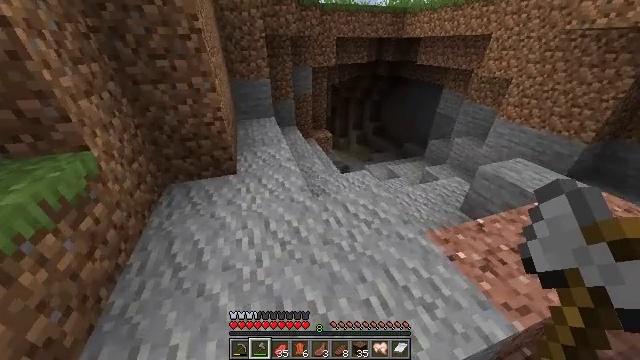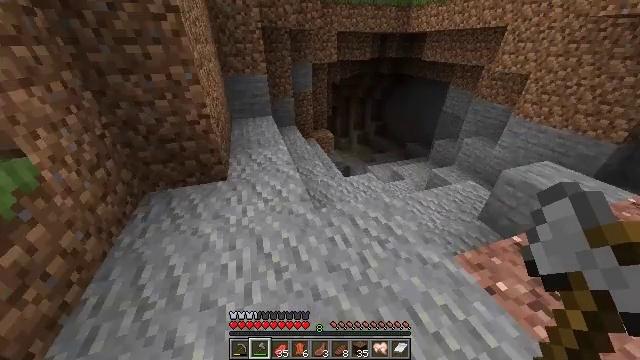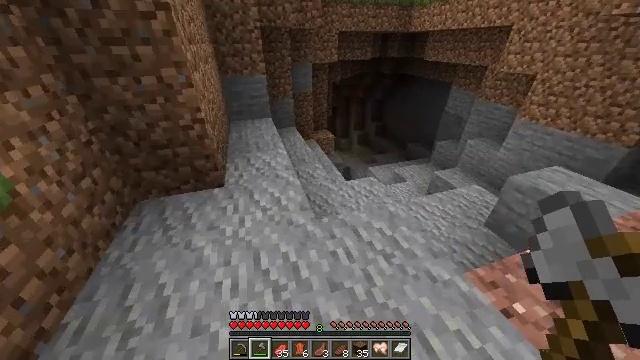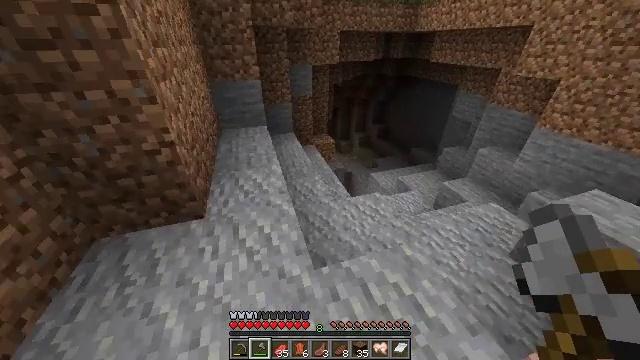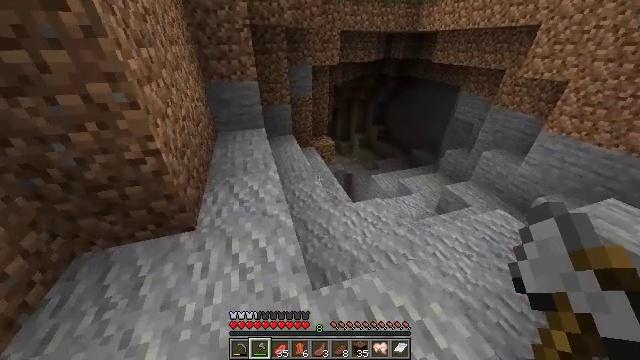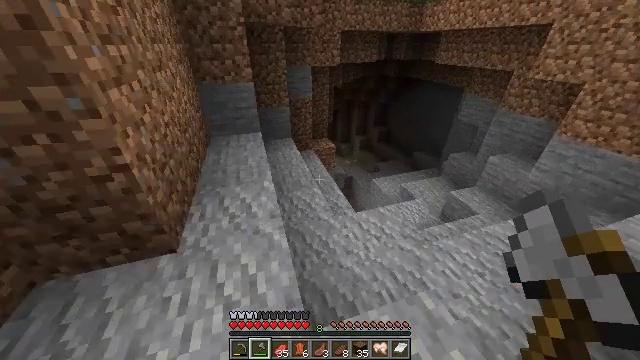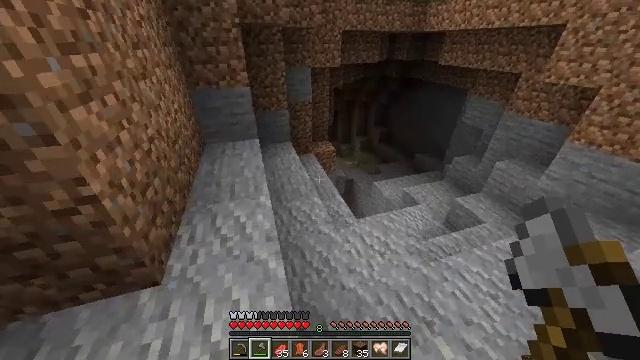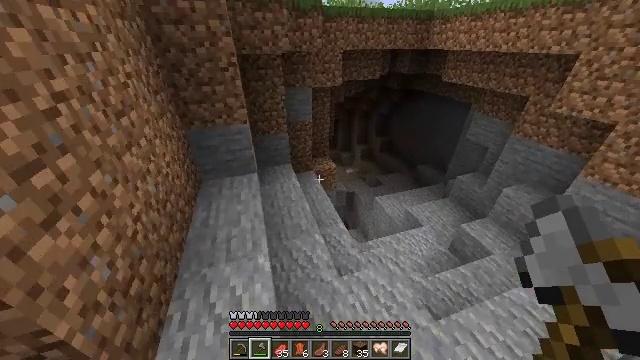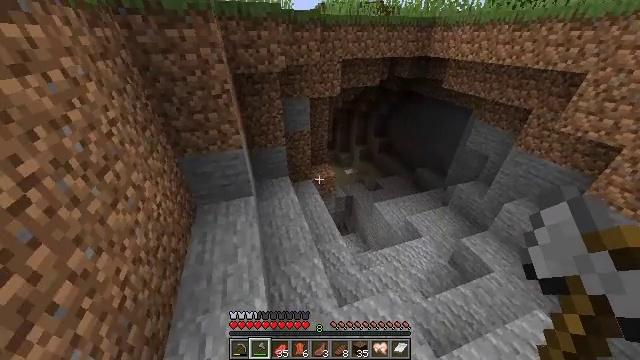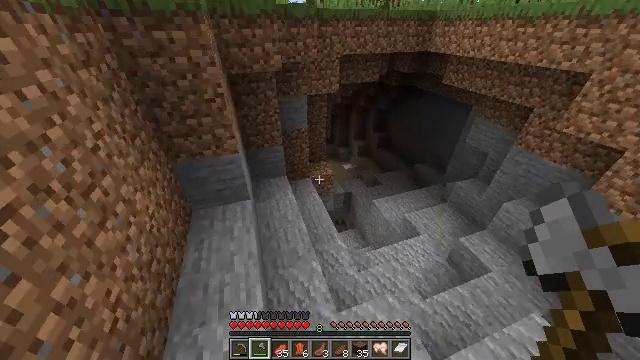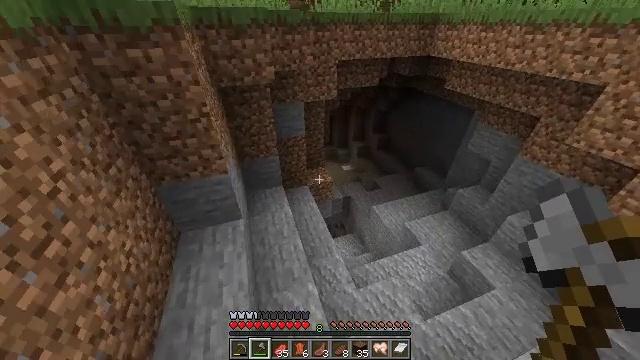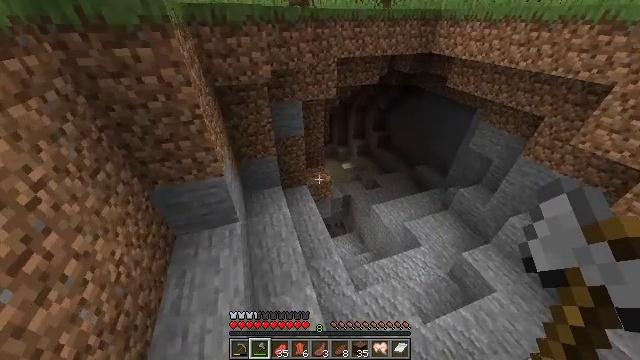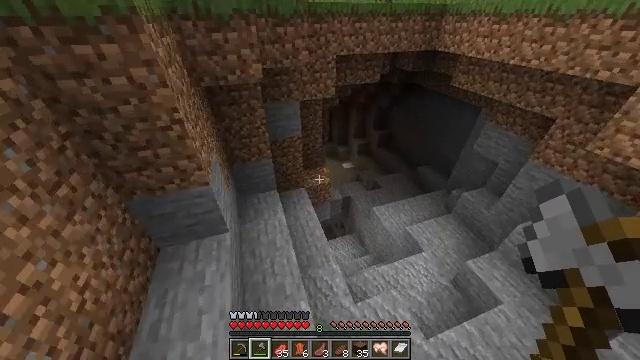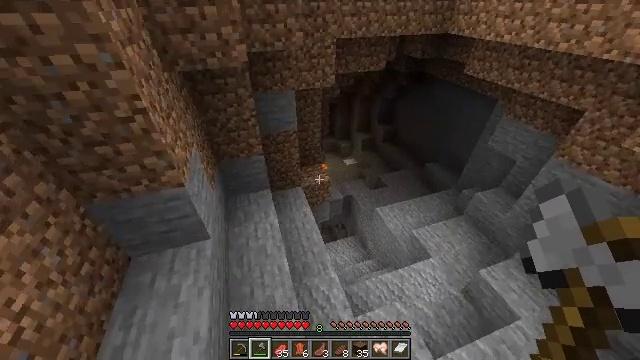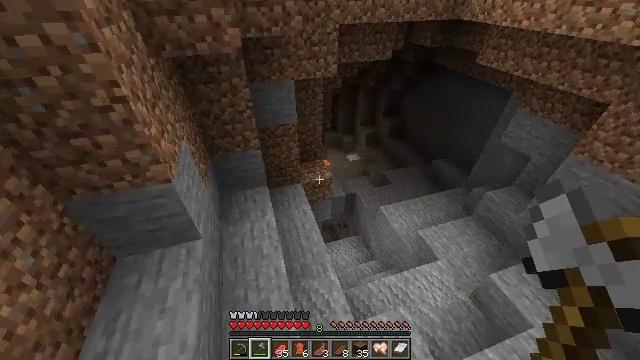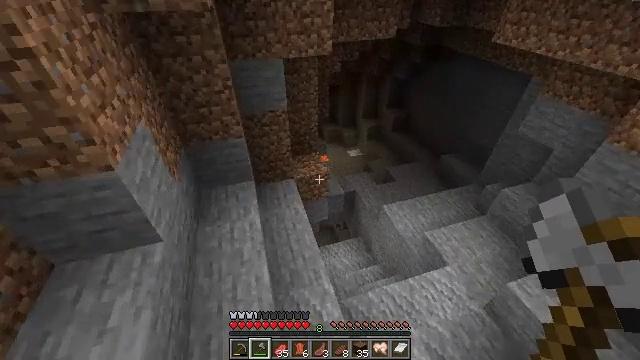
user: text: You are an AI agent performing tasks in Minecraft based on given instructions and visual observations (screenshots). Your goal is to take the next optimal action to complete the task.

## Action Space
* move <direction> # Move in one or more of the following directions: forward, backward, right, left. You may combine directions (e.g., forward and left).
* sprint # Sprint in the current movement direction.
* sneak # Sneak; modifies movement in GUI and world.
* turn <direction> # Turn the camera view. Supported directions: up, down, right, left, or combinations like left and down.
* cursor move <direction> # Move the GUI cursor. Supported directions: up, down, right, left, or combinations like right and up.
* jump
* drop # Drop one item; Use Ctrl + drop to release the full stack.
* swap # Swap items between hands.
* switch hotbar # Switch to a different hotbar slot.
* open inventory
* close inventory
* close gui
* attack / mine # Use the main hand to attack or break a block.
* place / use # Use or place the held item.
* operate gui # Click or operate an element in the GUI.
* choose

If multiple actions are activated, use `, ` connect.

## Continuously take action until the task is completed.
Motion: motion action
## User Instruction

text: Combine sticks and coal in the crafting table to make a torch.
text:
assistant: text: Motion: move forward
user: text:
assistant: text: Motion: move forward
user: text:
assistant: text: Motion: move forward
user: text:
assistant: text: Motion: move forward
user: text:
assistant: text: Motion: move forward
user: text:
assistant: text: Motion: move forward, jump
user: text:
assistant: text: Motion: move forward, jump
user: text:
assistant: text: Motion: move forward and move right, turn down, jump
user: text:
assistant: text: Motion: move forward and move right, turn down
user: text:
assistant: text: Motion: move forward and move right
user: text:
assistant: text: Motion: move forward and move right
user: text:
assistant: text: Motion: move right
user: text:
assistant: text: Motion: move right
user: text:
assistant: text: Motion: move right
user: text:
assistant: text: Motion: move back and move right
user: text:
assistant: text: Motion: move back and move right
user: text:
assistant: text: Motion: move back and move right
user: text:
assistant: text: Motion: move back and move right
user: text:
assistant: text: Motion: move back and move right
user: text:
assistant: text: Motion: move back and move right
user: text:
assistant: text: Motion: move back and move right, turn left and down
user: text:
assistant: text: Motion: move back and move right, turn left and down
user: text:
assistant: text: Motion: move back and move right
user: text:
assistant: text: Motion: move back and move right
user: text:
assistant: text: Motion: move back and move right, turn left
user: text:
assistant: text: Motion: move back and move right
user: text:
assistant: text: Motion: move right
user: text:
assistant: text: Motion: no_op
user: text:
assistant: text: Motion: no_op
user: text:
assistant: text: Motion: no_op